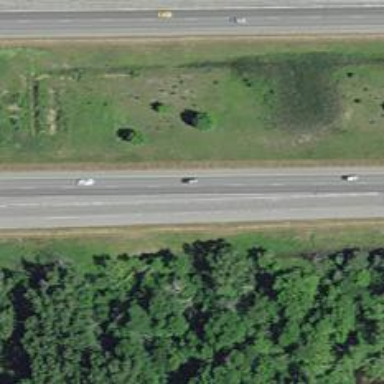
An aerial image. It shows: Asphalt motorway.